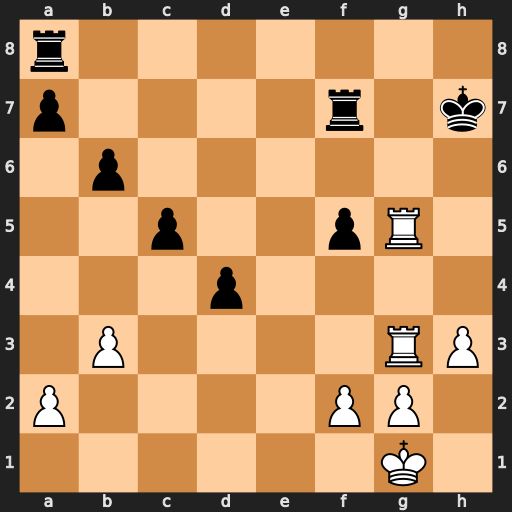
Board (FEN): r7/p4r1k/1p6/2p2pR1/3p4/1P4RP/P4PP1/6K1
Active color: w
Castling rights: -
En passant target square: -
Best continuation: Rh5#